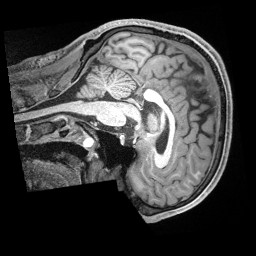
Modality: T1w
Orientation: sagittal
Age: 23
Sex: male
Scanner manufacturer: siemens
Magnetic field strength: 3 T
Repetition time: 2.4 s
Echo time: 0.00226 s